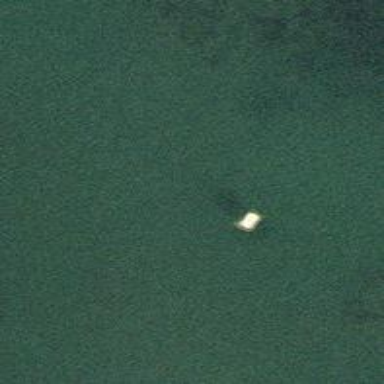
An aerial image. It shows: Man-made buoy.